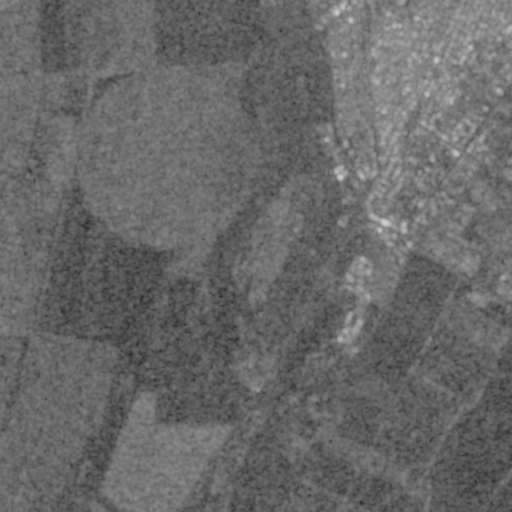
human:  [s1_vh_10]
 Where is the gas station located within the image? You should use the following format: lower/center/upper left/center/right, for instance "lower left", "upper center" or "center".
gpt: The gas station is located in the center right of the image.
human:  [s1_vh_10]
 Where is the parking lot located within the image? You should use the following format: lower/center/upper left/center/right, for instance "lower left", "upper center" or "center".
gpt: The parking lot is located in the upper right of the image.
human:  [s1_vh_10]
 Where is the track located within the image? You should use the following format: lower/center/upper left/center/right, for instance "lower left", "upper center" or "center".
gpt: The track is located in the center right of the image.
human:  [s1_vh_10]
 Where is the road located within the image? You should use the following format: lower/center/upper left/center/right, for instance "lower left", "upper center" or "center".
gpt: There is no road in the image.

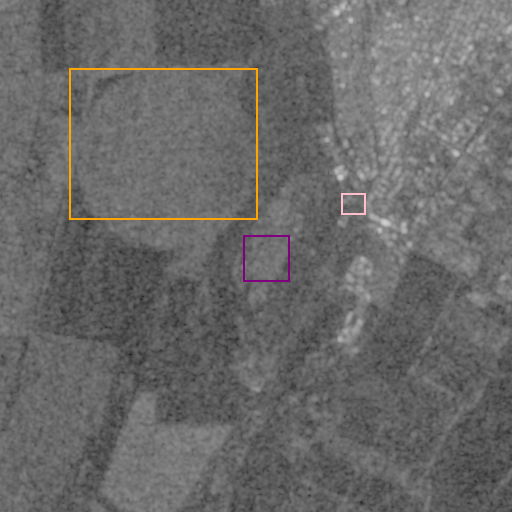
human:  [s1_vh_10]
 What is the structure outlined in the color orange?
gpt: The structure outlined in orange is a crop field.
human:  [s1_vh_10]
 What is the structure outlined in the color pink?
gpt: The structure outlined in pink is a gas station.
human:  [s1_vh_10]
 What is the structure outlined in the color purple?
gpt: The structure outlined in purple is a park.
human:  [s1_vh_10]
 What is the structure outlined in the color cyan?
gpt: There is no cyan outline.